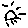
Label: sun